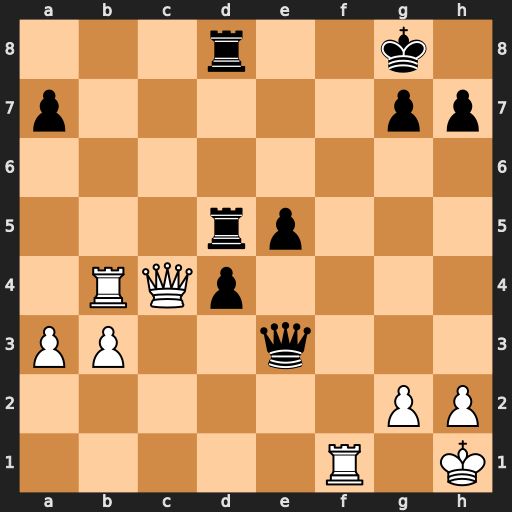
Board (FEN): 3r2k1/p5pp/8/3rp3/1RQp4/PP2q3/6PP/5R1K
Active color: w
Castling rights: -
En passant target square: -
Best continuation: Qxd5+ Rxd5 Rb8+ Rd8 Rxd8#